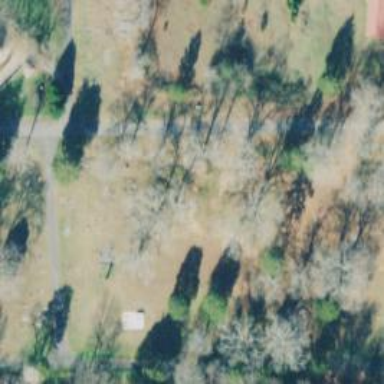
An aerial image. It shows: Grave yard.